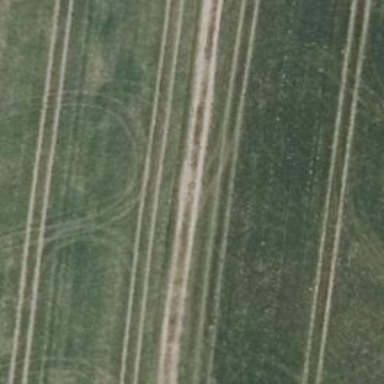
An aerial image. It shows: Track with grade5 tracktype.